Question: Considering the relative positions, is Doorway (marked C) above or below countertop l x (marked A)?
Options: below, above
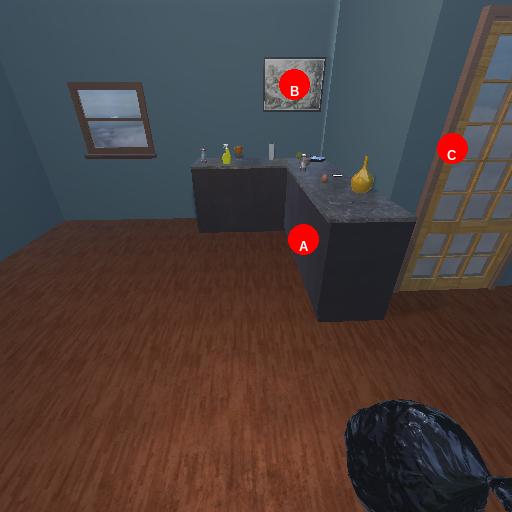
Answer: below